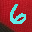
Label: 6